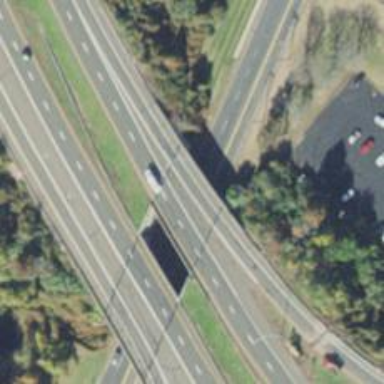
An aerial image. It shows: Bridge over motorway.